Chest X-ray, AP view. Patient: 35 years old, sex M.
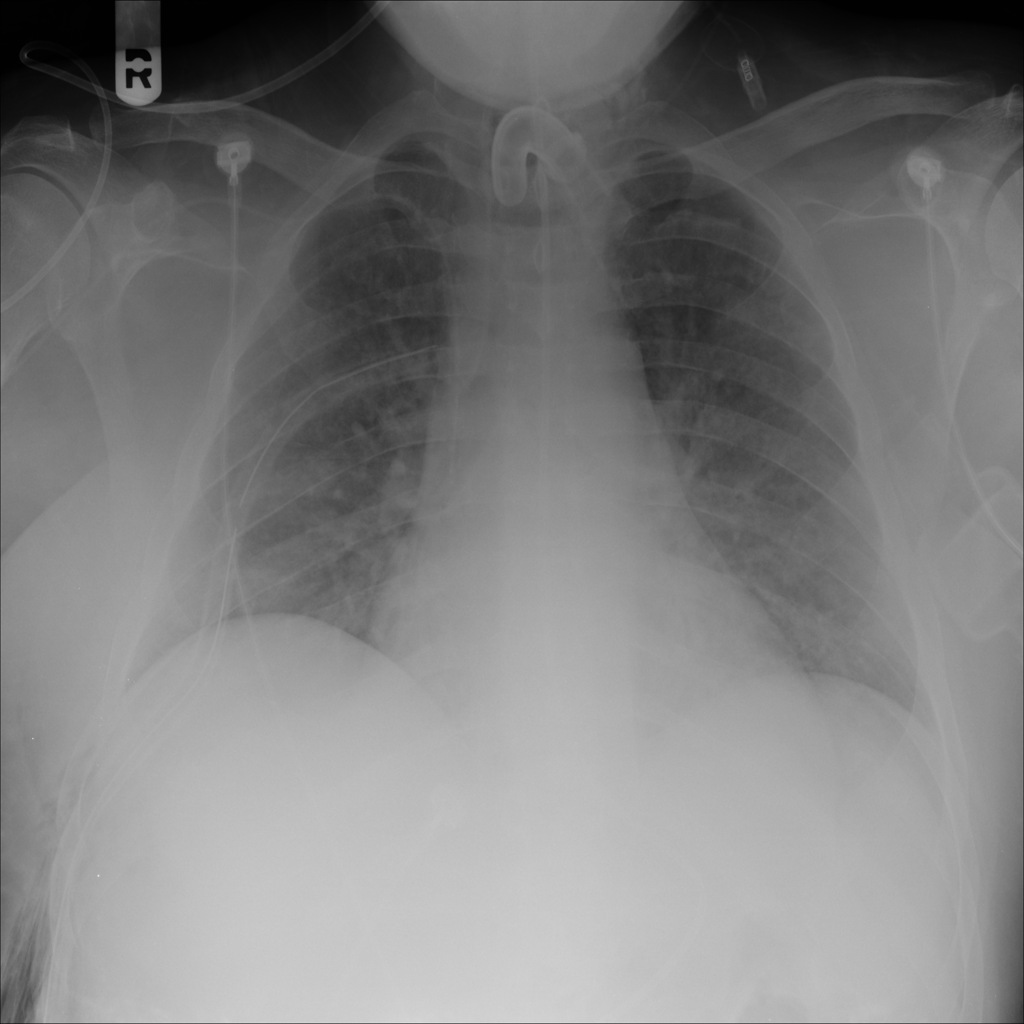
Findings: Emphysema, Infiltration